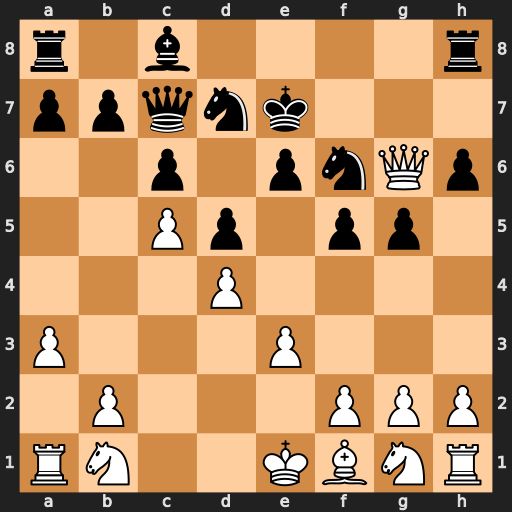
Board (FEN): r1b4r/ppqnk3/2p1pnQp/2Pp1pp1/3P4/P3P3/1P3PPP/RN2KBNR
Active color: w
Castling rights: KQ
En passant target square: -
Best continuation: Qg7+ Kd8 Qxh8+